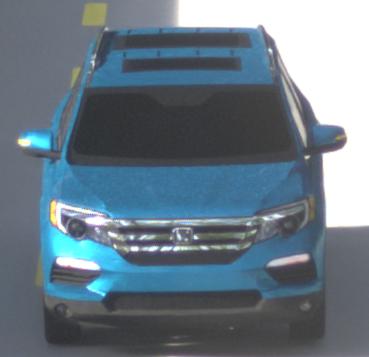
Make: Honda
Model: Pilot
Detailed model: 3
Model produced from: 2015
Model produced until: 2022
Doors: 5
Color: blue
Road condition: dry road
Daytime: morning or afternoon
Contrast: low contrast